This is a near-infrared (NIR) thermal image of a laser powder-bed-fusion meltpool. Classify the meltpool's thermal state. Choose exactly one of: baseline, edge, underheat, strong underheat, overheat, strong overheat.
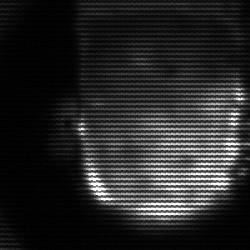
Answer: baseline